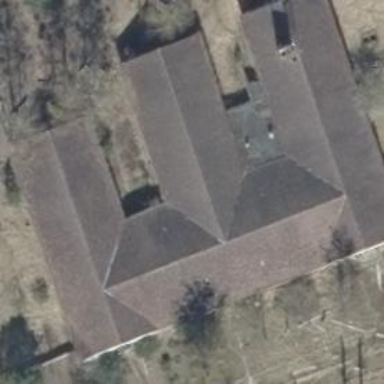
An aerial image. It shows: Building.